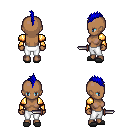
a pixel art fantasy rpg character, female body template, human, dark skin, gold arm armor, white pants, blue mohawk hairstyle, gray slippers, dagger, four views (front, back, left, right), 2x2 character sprite sheet, small pixel art, hard edges, no anti-aliasing